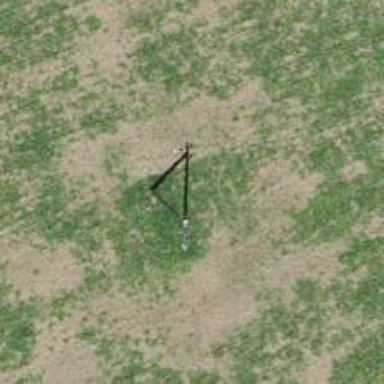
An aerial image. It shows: Power pole.